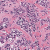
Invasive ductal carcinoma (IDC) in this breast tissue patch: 1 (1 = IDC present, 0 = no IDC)